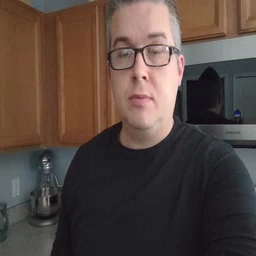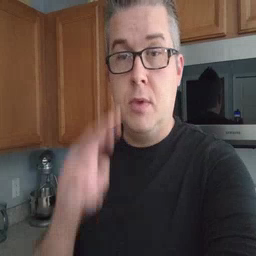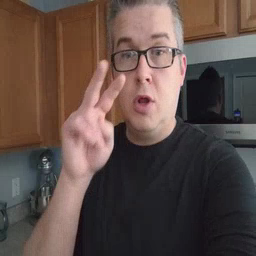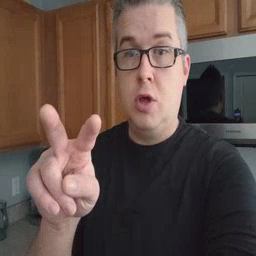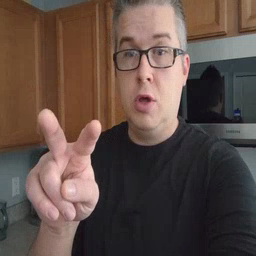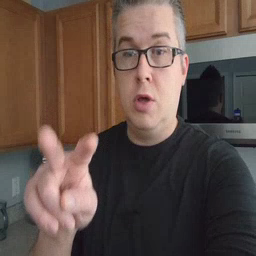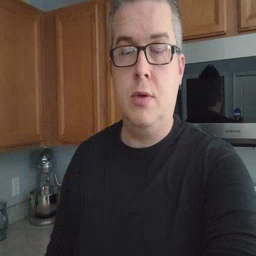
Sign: look